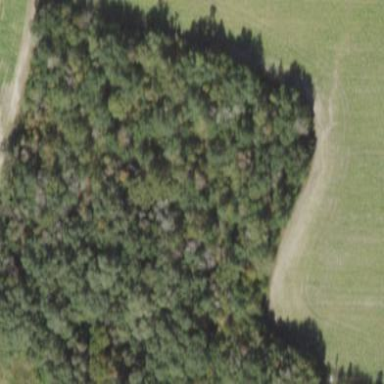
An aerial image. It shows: Beautiful woodland area.